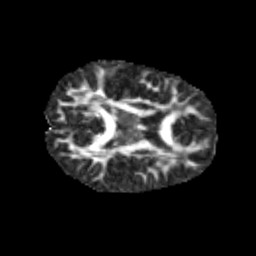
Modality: FA
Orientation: axial
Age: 10
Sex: male
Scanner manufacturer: siemens
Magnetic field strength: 3 T
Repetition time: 3.8 s
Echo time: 0.07 s